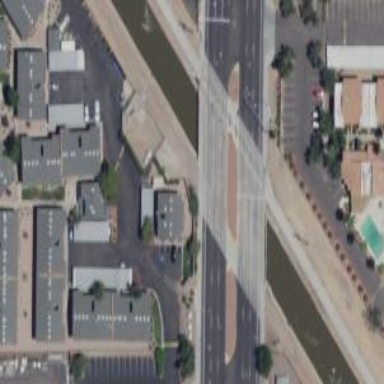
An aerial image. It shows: Secondary road crossing bridge.